Aerial crown-view tile of a tropical tree (Barro Colorado Island, Panama), acquired 20250915:
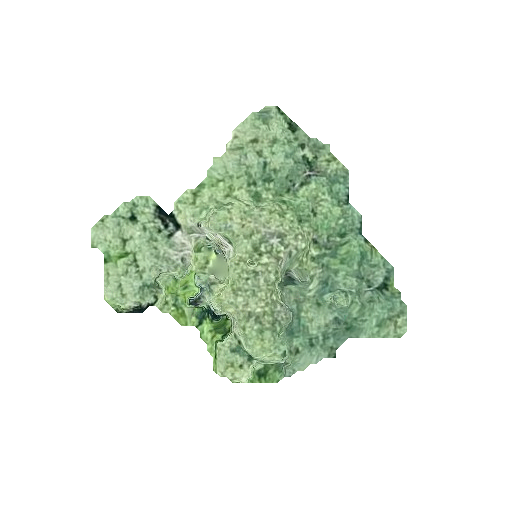
Species: Aspidosperma desmanthum
GBIF accepted scientific name: Aspidosperma desmanthum
Crown area: 72.334 m²